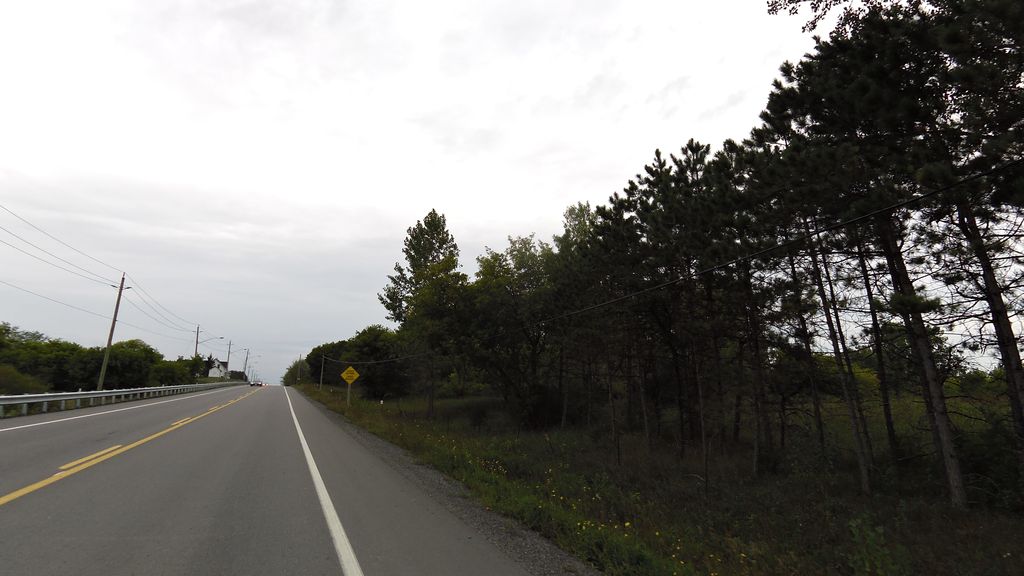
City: ottawa-gatineau